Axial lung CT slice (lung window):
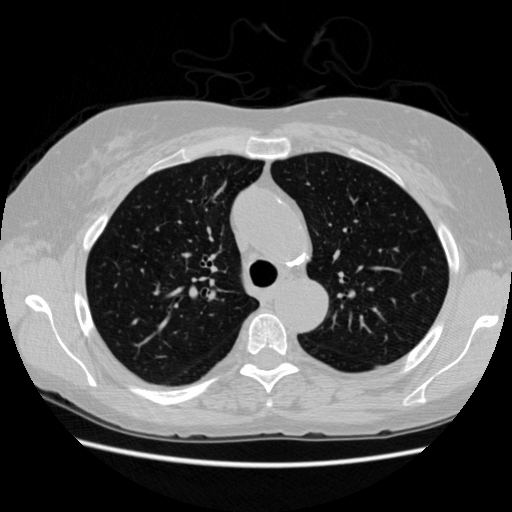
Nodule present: no